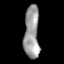
Tissue: lung
Cell type: T cells
Senescence score: 0.5716
Nuclear area (px): 778
Mean DAPI intensity: 156.626